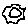
Label: sun